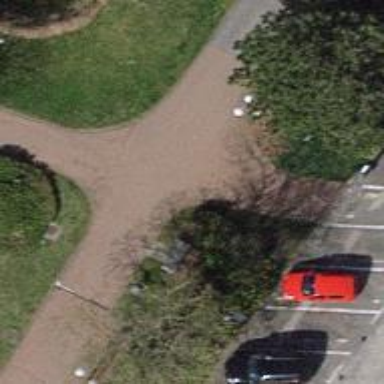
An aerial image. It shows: Asphalt footway.